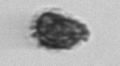
Label: Syracosphaera_pulchra